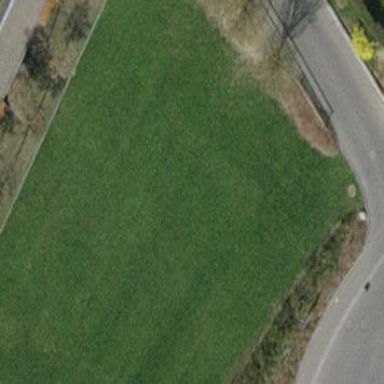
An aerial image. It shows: Open area covered with grass.